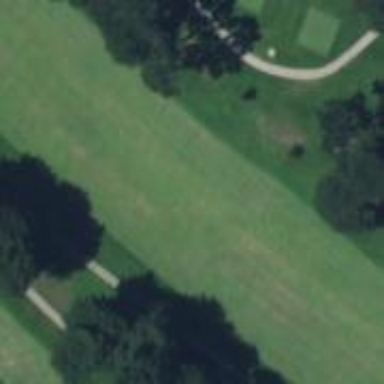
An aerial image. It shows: Golf fairway surrounded by grass.